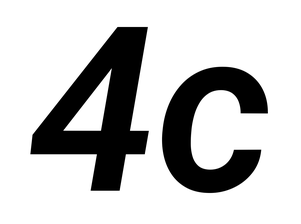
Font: Roboto-Italic_SemiBold_Italic